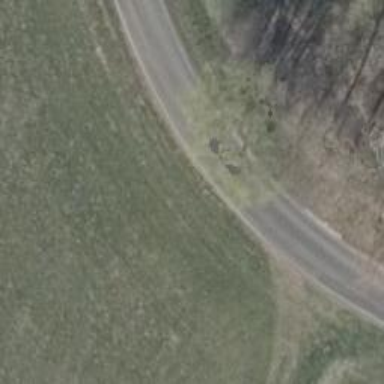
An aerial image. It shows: Asphalt road classified as tertiary.